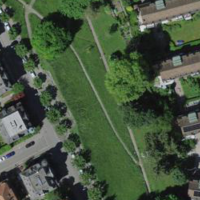
EUNIS habitat code: 53
Species observed at this site:
Laciniaria plicata